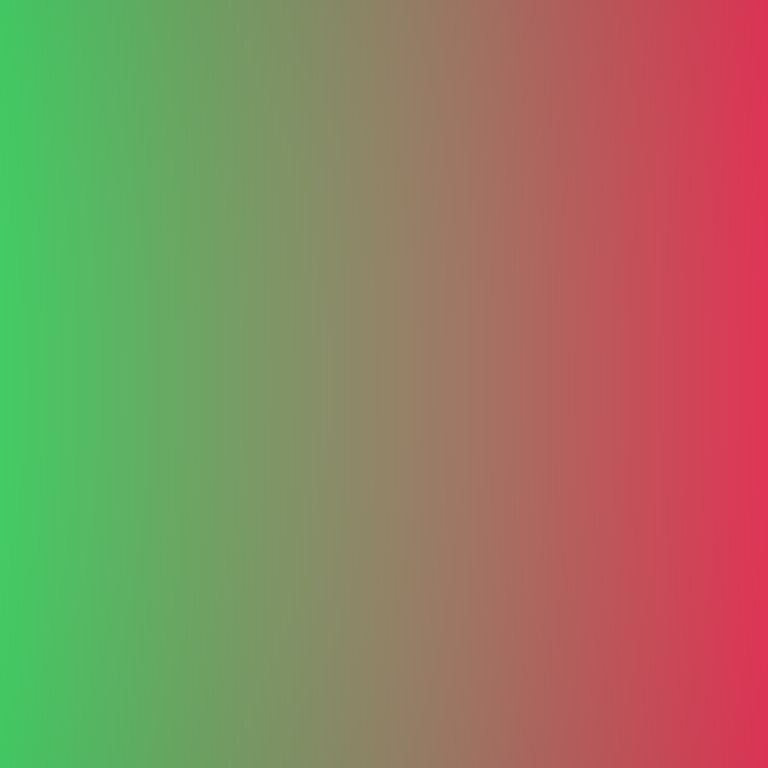
Abstract light effect, smooth gradient from green to red, calm atmosphere, soft blend, no room, no furniture, no objects.